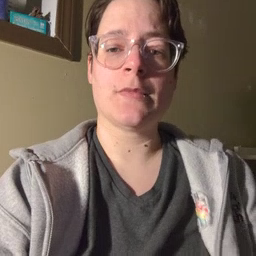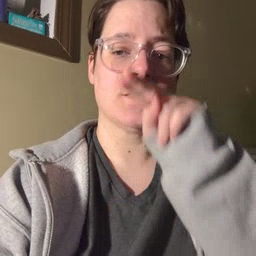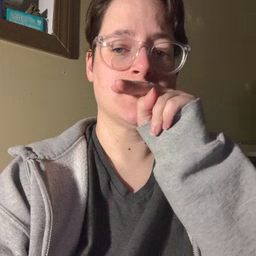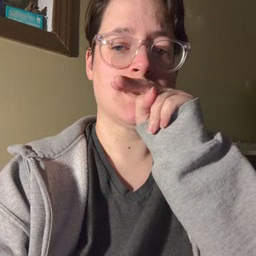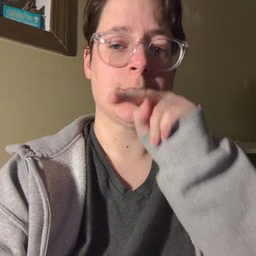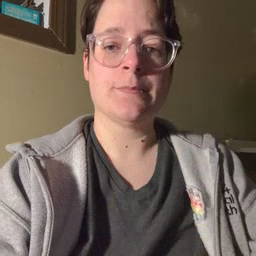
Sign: tongue